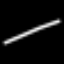
Label: line